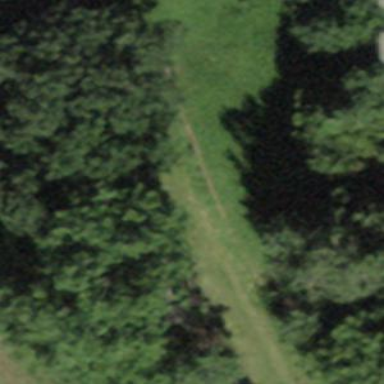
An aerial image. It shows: Forest area.